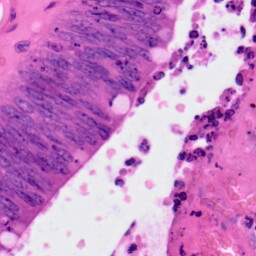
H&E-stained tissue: Colon